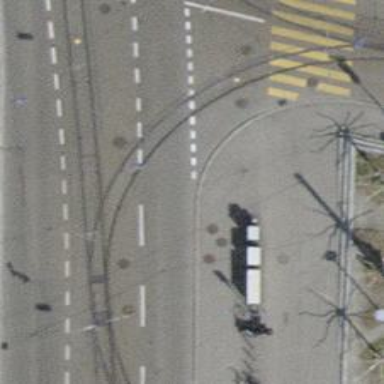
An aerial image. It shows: Power utility street cabinet.